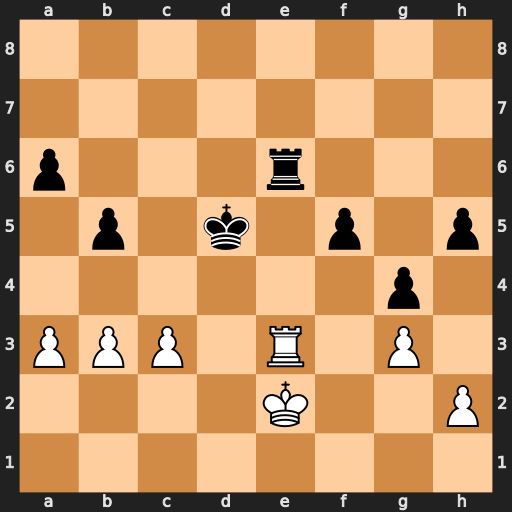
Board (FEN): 8/8/p3r3/1p1k1p1p/6p1/PPP1R1P1/4K2P/8
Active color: w
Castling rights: -
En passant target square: -
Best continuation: c4+ bxc4 bxc4+ Kd6 c5+ Kd7 Rxe6 Kxe6 Ke3